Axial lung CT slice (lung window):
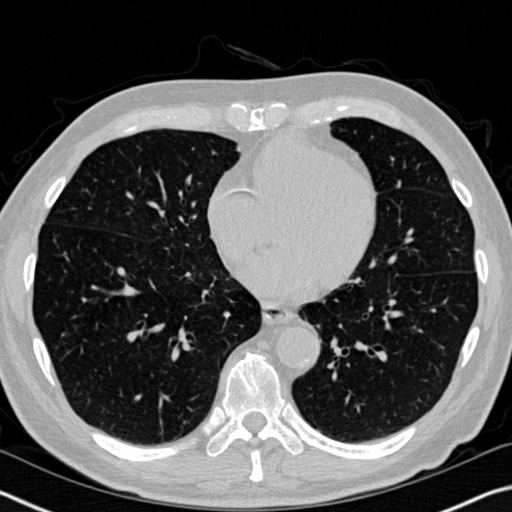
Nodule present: no